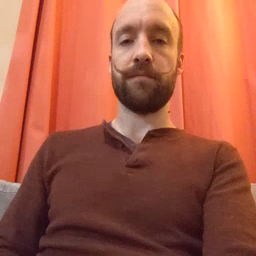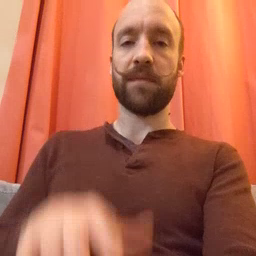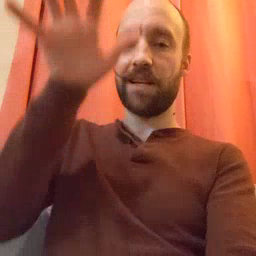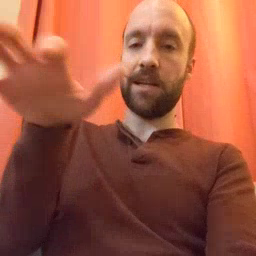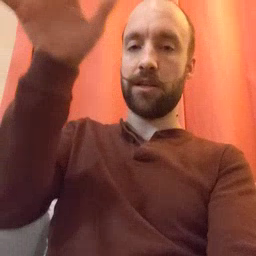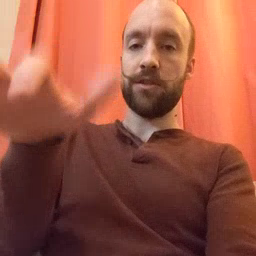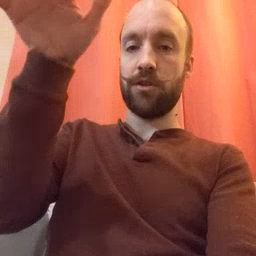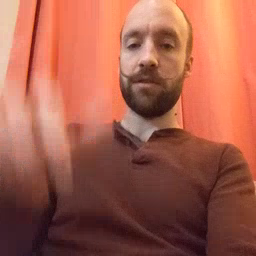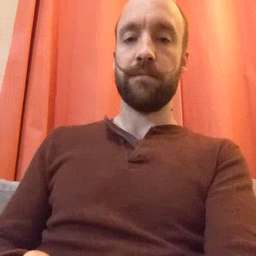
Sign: alligator